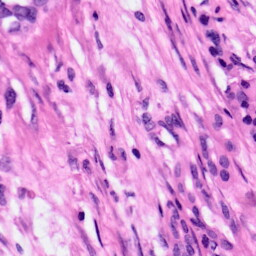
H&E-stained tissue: Pancreatic